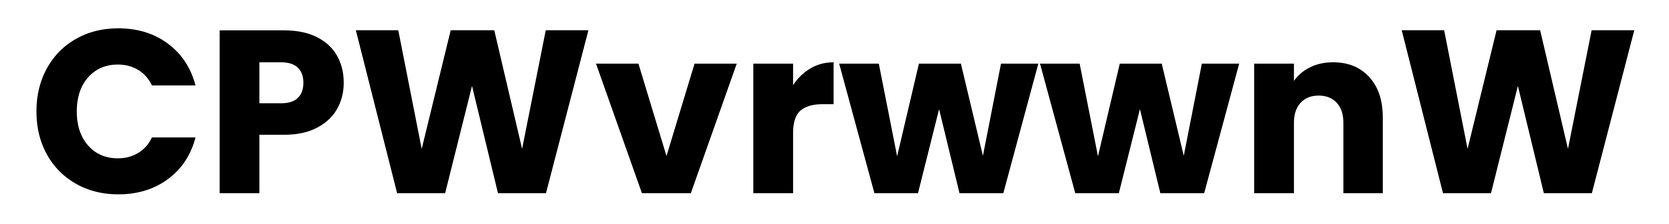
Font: Poppins-Bold